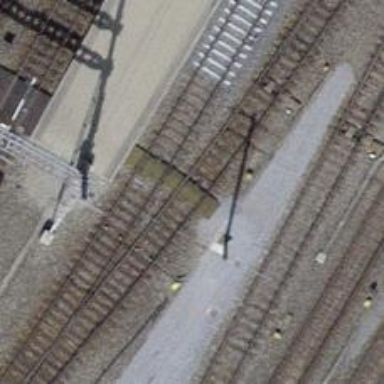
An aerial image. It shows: Crossing for the railway.